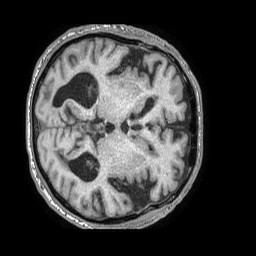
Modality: T1w
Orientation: axial
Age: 76
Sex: male
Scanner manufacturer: philips
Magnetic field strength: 1.5 T
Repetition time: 0.007675 s
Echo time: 0.003494 s